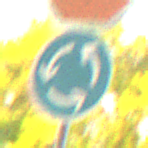
Verkehrszeichen: Kreisverkehr
Zusatzzeichen oben: Stop
Umgebung: Outdoor, RoadRail
Tageszeit: SunriseSunset
Wetter: Clear
Licht: Natural
Jahreszeit: NotSpecified
Kontrast: LowContrast